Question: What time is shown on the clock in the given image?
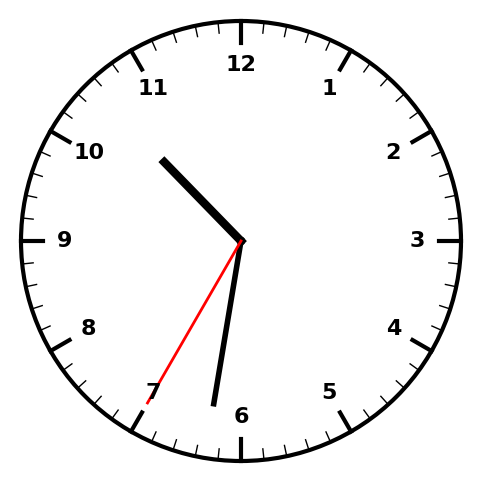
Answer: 10:31:35